Interaction volume radius: 5 \u00c5
Interaction volume height: 10 \u00c5
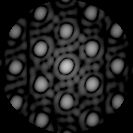
Disorder parameter: 0.148